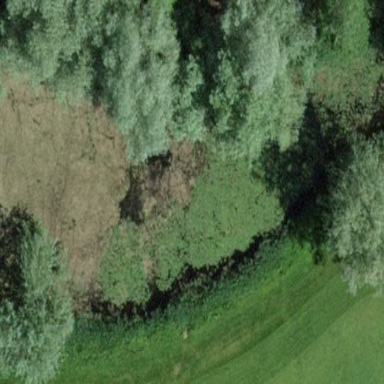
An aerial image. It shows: Water hazard on golf course. The hazard is natural water feature.